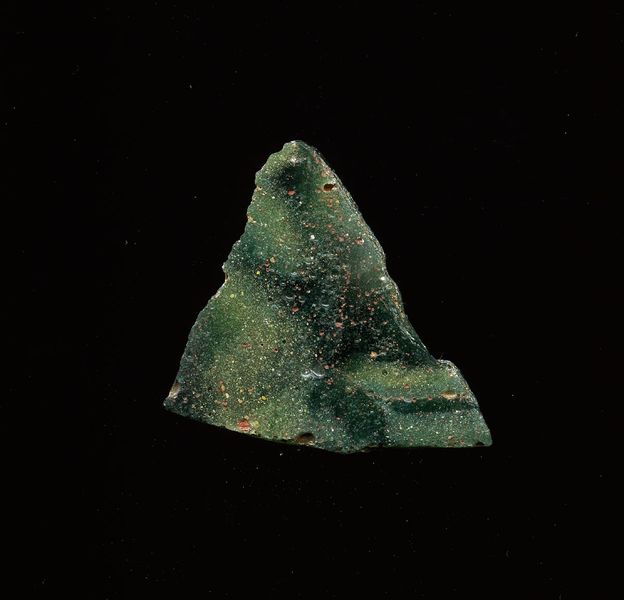
Titel: Mosaikglasfragment
Standort: Hamburg
Institution: Museum für Kunst und Gewerbe Hamburg
Schlagwörter: glas, antike, geschnitten, mosaik, wandschmuck, kaiserzeit, gepresst, bodenbeläge, frühe kaiserzeit, prinzipat, römische, mittlere, späte